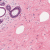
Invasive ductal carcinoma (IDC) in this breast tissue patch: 0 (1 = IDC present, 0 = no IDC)